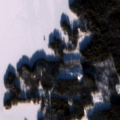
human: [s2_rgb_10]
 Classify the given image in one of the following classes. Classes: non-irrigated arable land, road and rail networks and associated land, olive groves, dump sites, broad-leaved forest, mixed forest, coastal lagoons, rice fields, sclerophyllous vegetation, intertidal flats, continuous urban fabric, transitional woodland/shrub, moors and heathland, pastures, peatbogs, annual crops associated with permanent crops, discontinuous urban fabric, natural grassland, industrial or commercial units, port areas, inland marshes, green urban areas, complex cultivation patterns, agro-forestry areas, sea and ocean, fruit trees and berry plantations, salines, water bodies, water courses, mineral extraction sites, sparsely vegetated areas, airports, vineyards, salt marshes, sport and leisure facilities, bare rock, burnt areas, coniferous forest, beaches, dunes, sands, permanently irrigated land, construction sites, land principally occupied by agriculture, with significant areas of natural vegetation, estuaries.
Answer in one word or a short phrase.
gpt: coniferous forest, mixed forest, water bodies